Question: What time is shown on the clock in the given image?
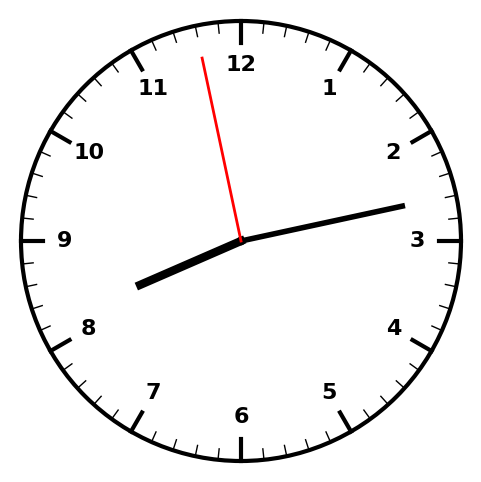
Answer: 08:12:58